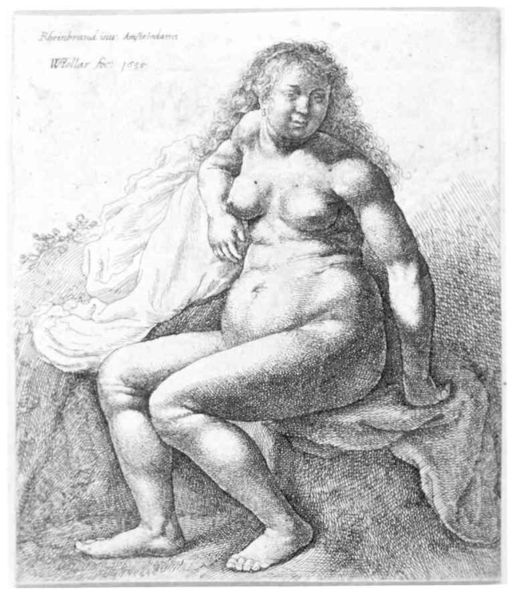
Titel: Nackte Frau
Künstler: Wenzel Hollar
Standort: Karlsruhe
Institution: Staatliche Kunsthalle Karlsruhe
Schlagwörter: akt, baum, dunkel, feder, fuß, hand, haut, kopf, körper, nackt, rubens, schatten, umhang, weiß, dreieck, landschaft, sitzen, blumen, brust, busen, finger, frau, grau, haar, hell, kreide, licht, mund, nase, profil, schwarz, stützen, zeichnung, blick, dame, gras, schleier, tuch, rock, alt, jung, arm, arme, augen, barock, falten, faru, gesicht, lang, mensch, rahmen, rembrandt, stein, bild, bildnis, hals, hände, portrait, porträt, signatur, hügel, natur, gewand, haare, pose, sitzend, stoff, stoffe, tücher, decke, blatt, pflanze, haarreif, kinn, lippen, locken, ohren, rechts, schulter, schultern, beine, lächeln, taille, bein, brüste, füße, schrift, seitlich, papier, frauenakt, sitz, studie, fels, grafik, graphik, signiert, bank, haarband, dick, füllig, sitzende, weiblich, muskeln, inschrift, datum, sitzt, muse, bett, deutsch, nabel, bauch, faltenwurf, laken, nackte, stofflichkeit, bauchnabel, brustwarzen, erotik, knie, oberschenkel, schenkel, waden, zehen, aufstützen, schwanger, fett, fleisch, bad, muskulös, lachen, barfuss, nacktheit, kohle, sex, druck, druckgraphik, schnitt, schwarz-weiss, druckgrafik, schraffur, schraffuren, radierung, stich, titel, text, bleistift, entwurf, ganzkörper, stift, gedreht, hubi, leintuch, üppig, kraushaar, hüfte, muskel, ohring, abstützen, aufgestützt, assis, nackte frau, venus, dürer, femme, kupferstich, drehung, kräftig, bain, cheveux, kurvig, barfus, rundungen, speck, muskulatur, rumpf, amsterdam, proportionen, unproportional, voile, sourire, barok, stick, dessin, decken, moddern, nippel, prall, titten, sitzende frau, gelockt, korpulent, kopf geneigt, noir et blanc, bruste, langes haar, langhaarig, medea, männerkörper, häßlich, portrt, wenzel, fettleibig, scgrift, seins, übergewichtig, posiert, ältere frau, dicke frau, frau akt, nachkt, dicker bauch, 1880, nu, nakte frau, siteznd, sitlich, wenzel hollar, 1856, antiakademisch, hollar, #schrift, weiss#, siktzend, 1959, kreie, zentwurf, fet, zöller, hüftlastig, haare offen, w.zeller, kräftige oberschenkel, aufgesetzte brüste, rhembrand, hakt, rumpg, rubensfigur, invitation, körperfülle, kopie nach rembrandt, 1050, wallar, rheinbrand, keine brüste, großer bauch, aufst+tzen